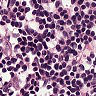
Metastatic tissue present: no